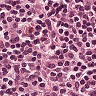
Metastatic tissue present: no